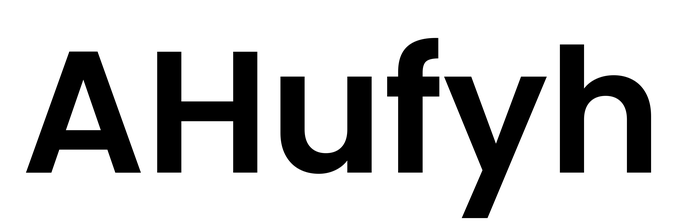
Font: Poppins-SemiBold